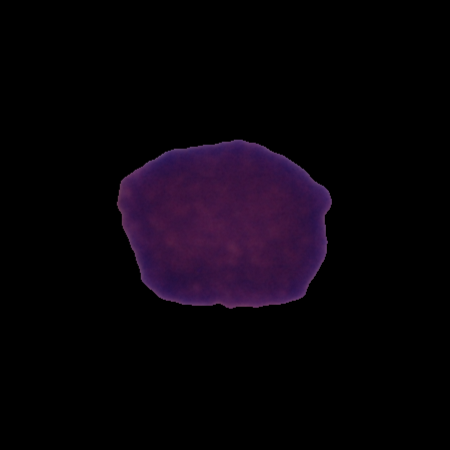
Label: healthy